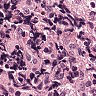
Metastatic tissue present: no